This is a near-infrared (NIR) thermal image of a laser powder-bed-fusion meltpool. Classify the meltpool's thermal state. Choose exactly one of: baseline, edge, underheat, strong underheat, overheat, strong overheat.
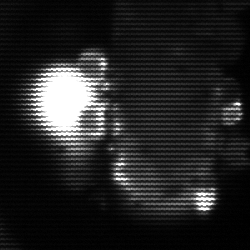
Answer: strong underheat